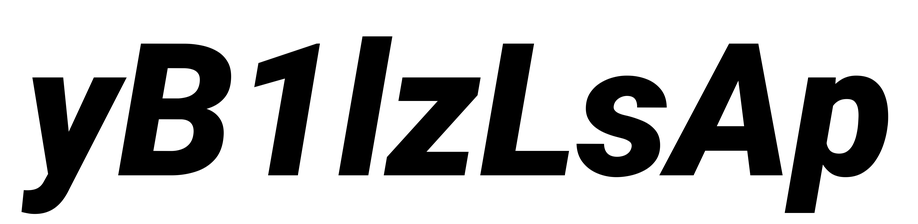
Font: Roboto-Italic_Black_Italic